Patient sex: M
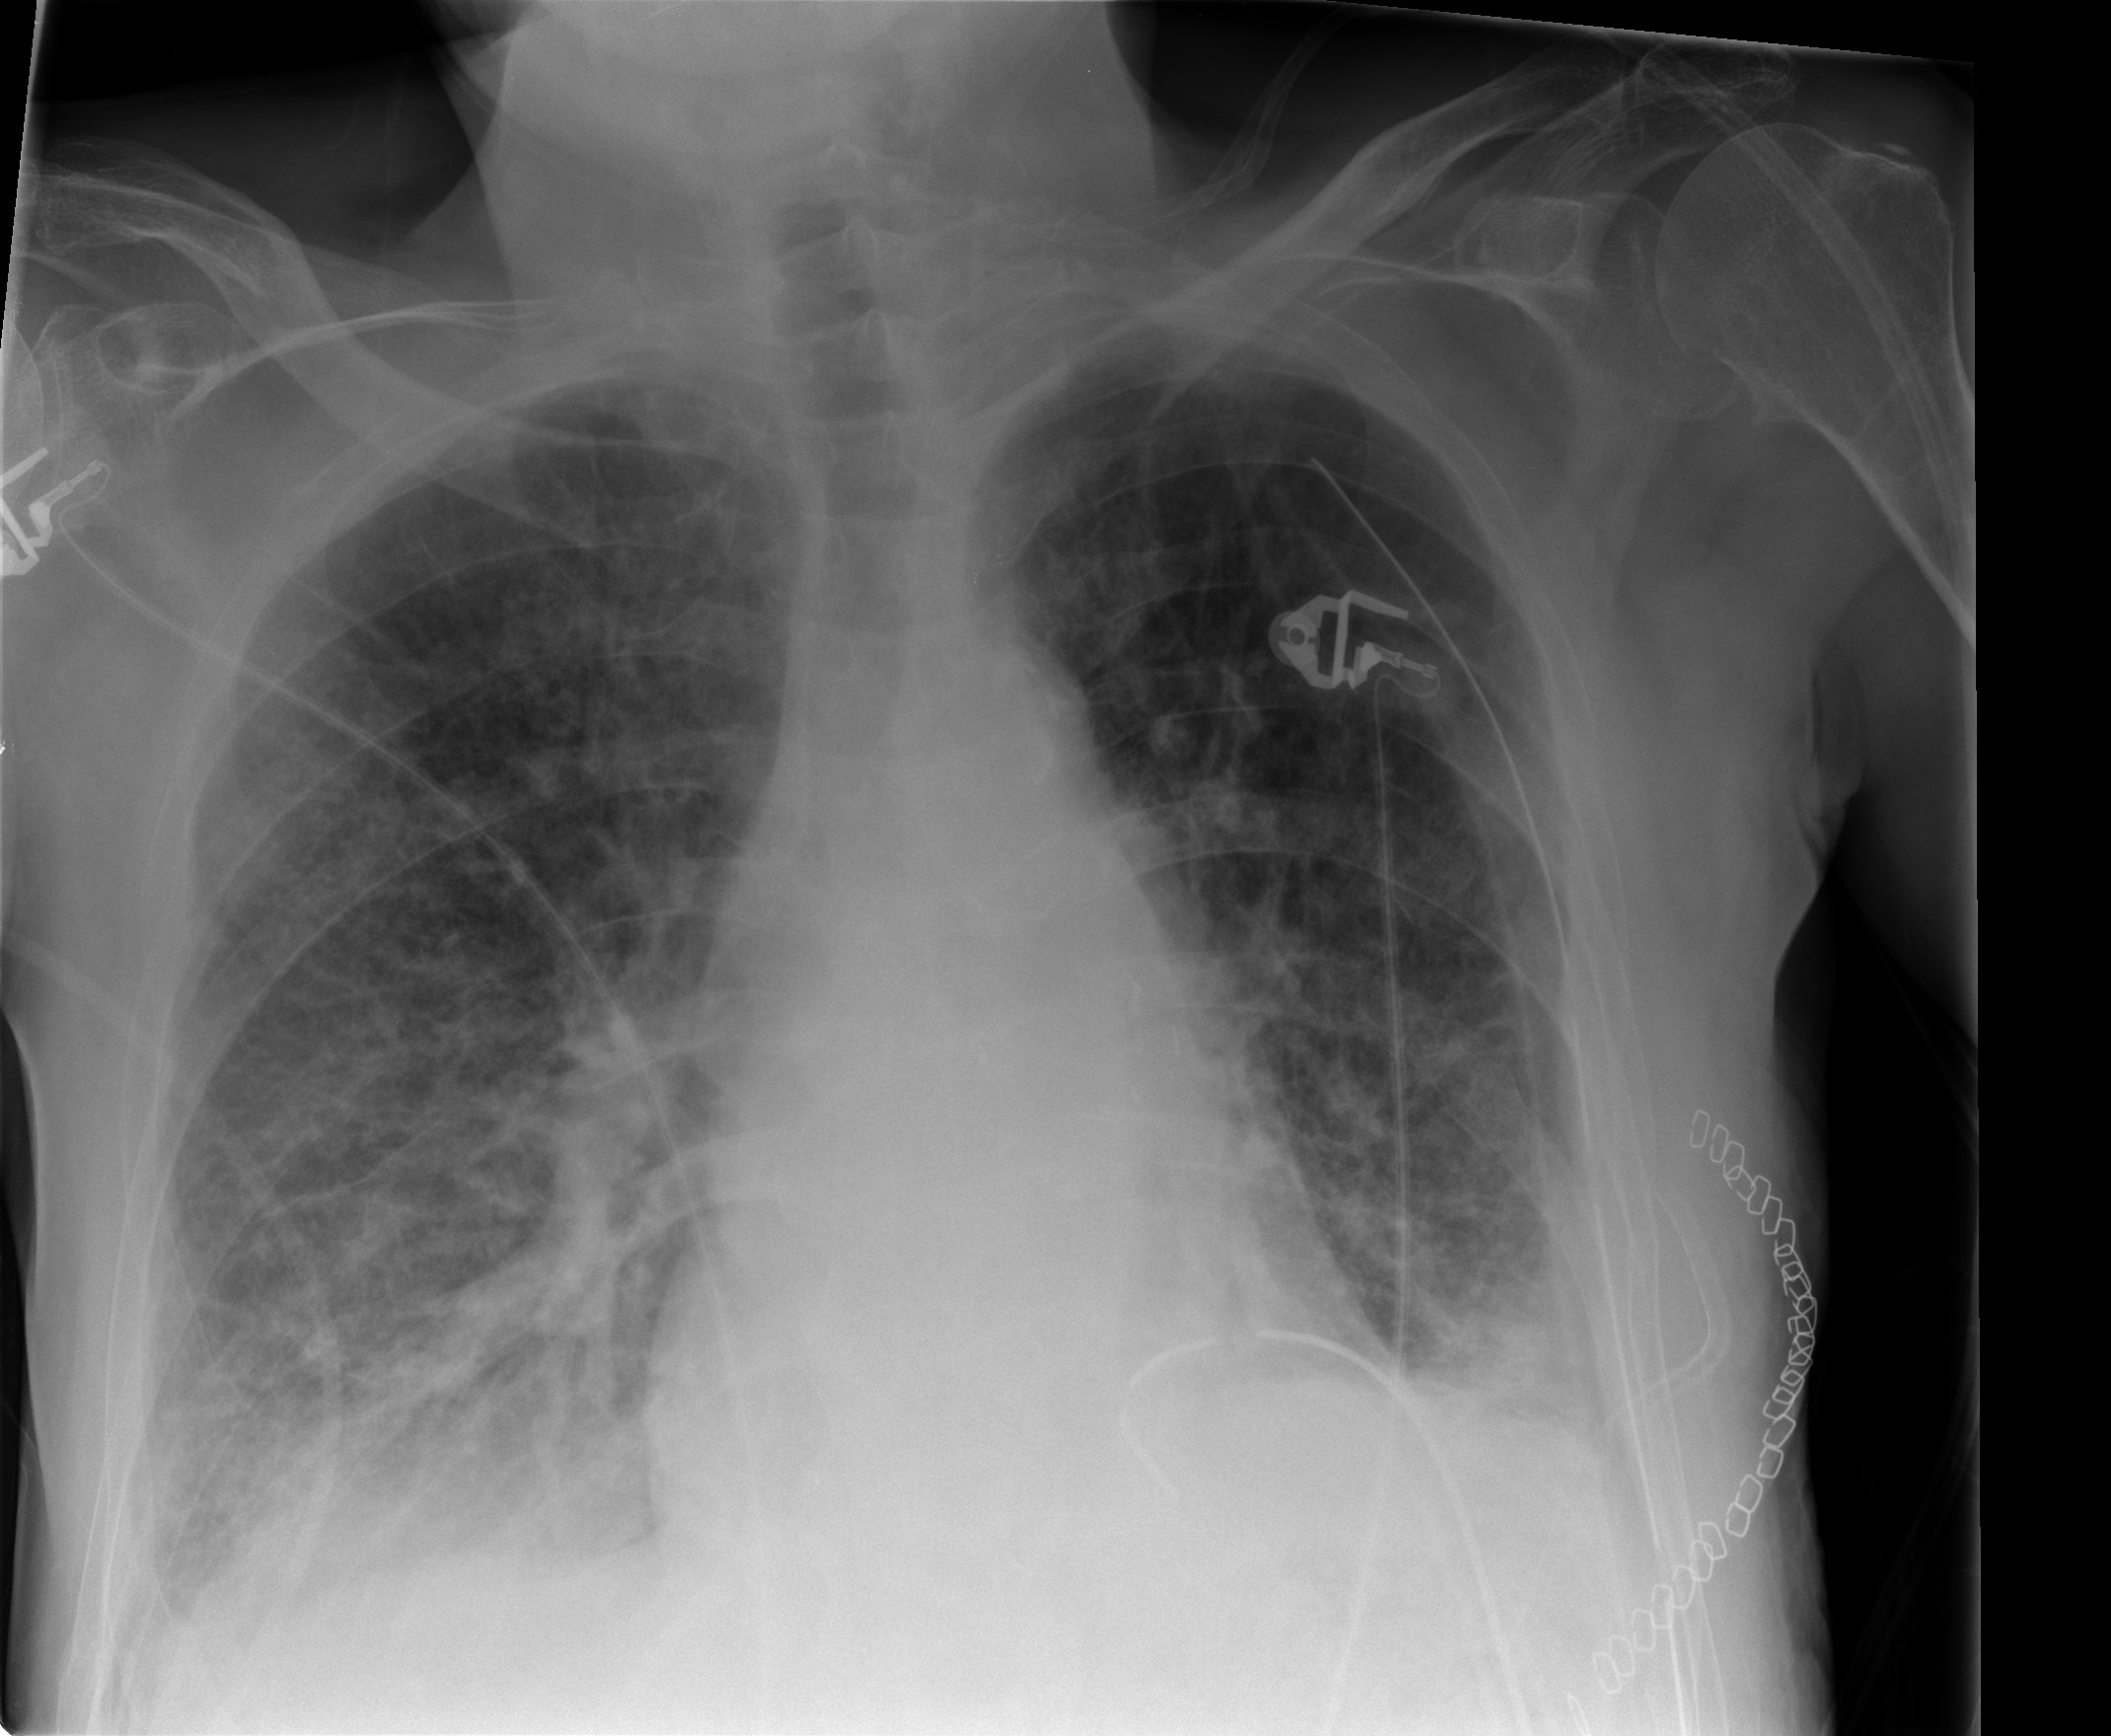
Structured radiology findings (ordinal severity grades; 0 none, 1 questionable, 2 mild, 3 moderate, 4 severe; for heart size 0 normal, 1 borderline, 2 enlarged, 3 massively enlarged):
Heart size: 0
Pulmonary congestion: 0
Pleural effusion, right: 0
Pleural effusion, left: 0
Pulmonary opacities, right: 2
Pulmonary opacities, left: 2
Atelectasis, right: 2
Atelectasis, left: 2